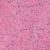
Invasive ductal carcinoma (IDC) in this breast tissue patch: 0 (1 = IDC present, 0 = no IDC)